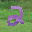
Label: 2